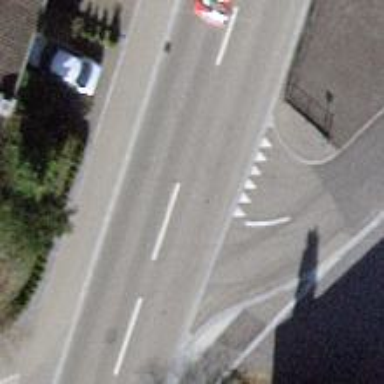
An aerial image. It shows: Road with "give way" sign.